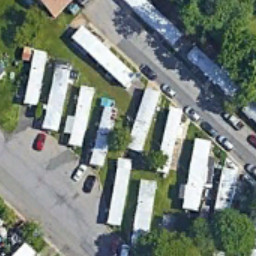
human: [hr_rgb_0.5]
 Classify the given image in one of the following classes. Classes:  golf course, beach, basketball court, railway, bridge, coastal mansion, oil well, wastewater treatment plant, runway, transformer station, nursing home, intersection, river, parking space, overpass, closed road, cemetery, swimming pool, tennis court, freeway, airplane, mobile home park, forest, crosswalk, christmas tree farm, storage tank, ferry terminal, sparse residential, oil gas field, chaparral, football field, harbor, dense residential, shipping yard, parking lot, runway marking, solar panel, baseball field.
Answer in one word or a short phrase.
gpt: mobile home park